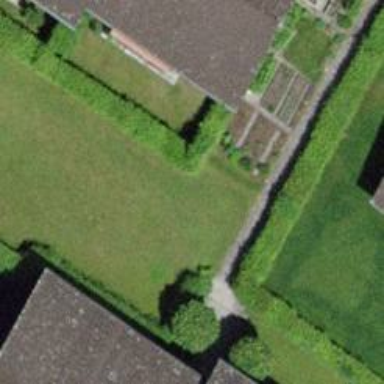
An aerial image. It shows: Hedge acting as barrier.